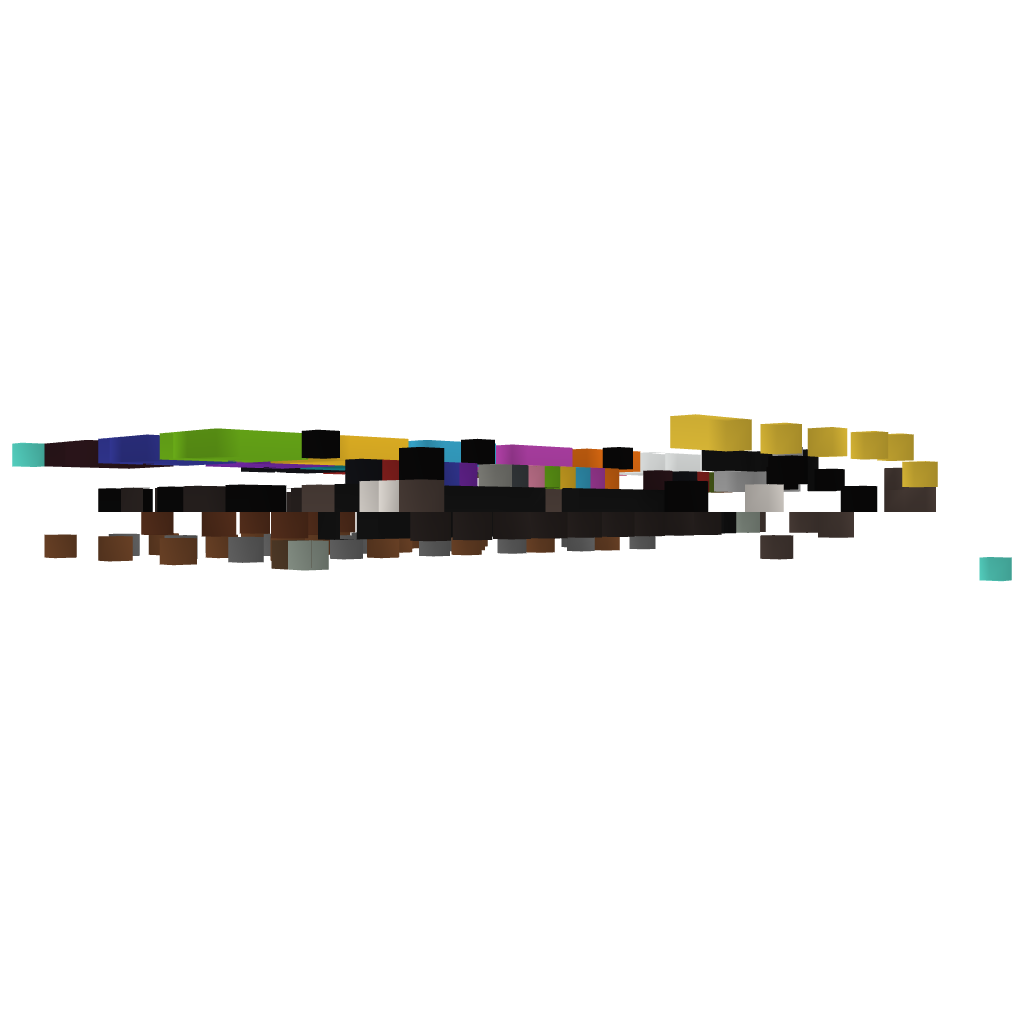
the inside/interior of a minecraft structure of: Bank Stackable